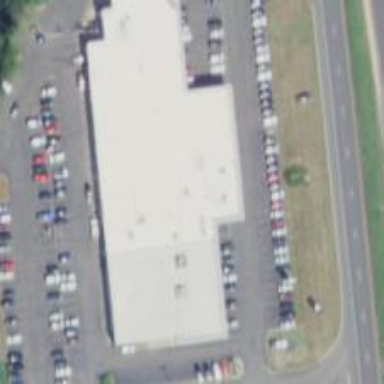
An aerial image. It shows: Car rental service.